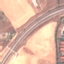
Land use / land cover: Highway